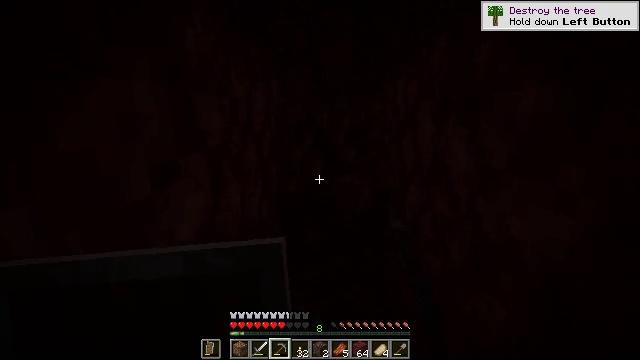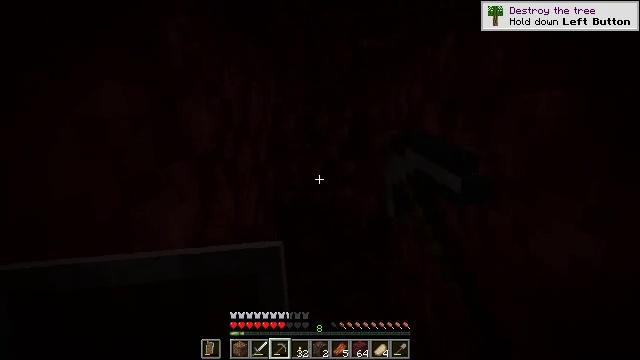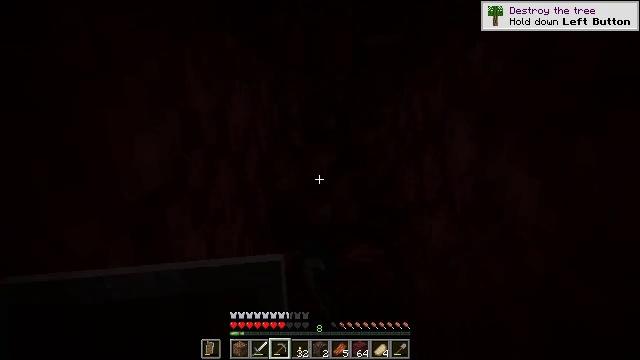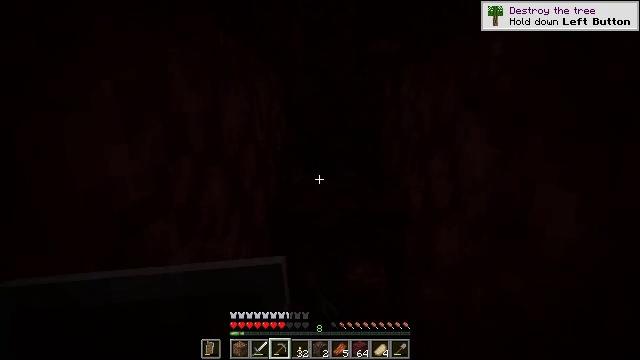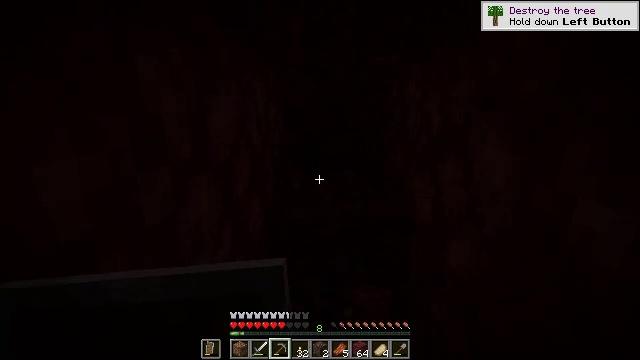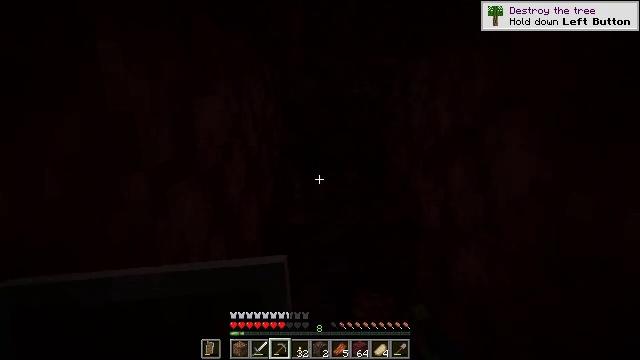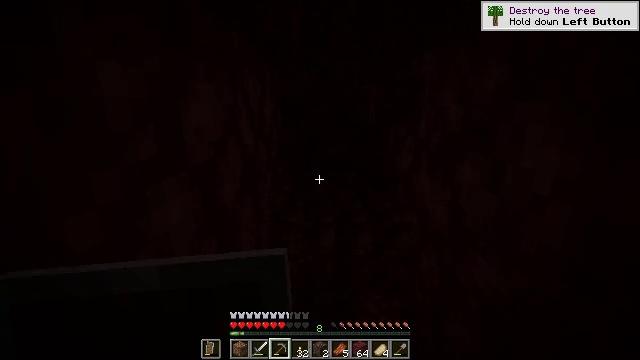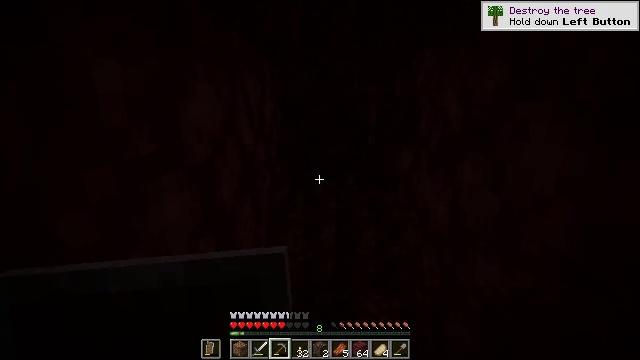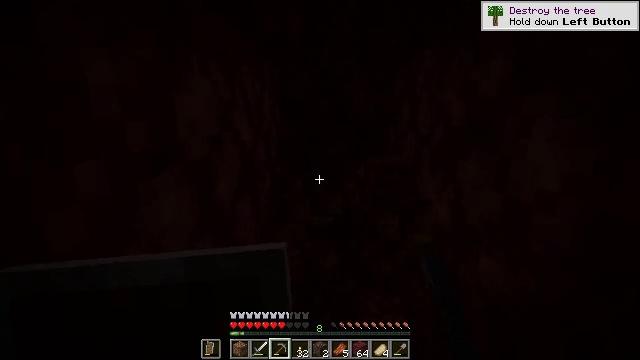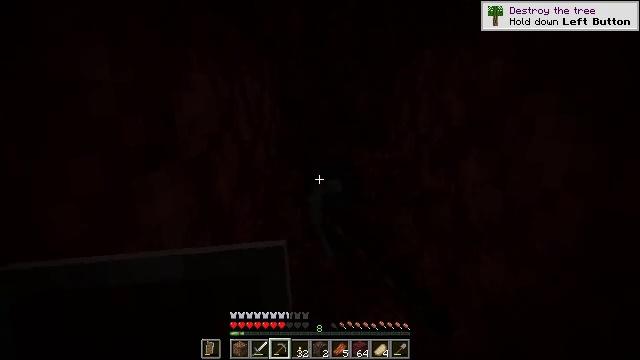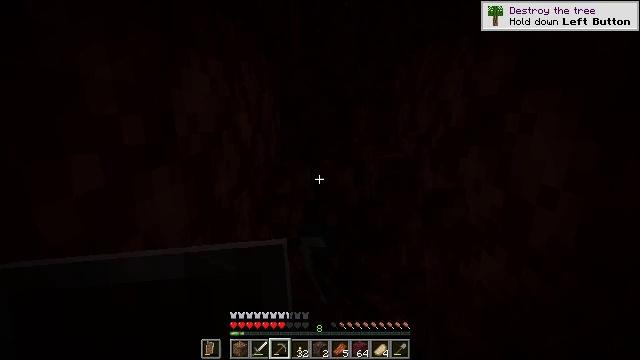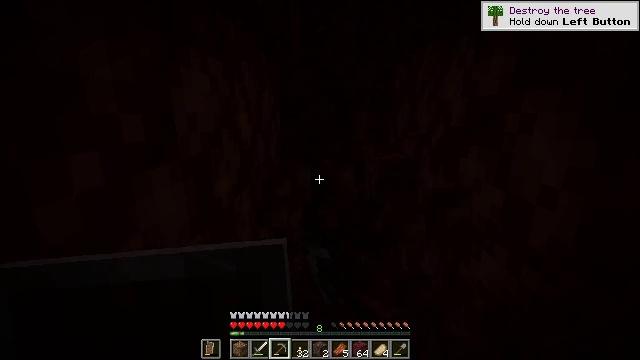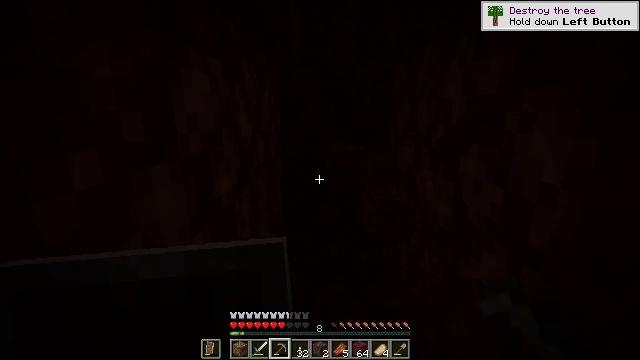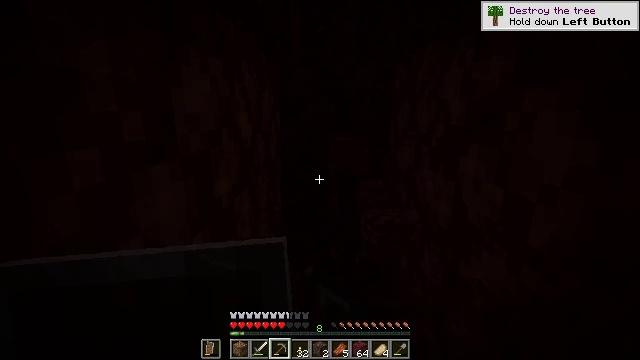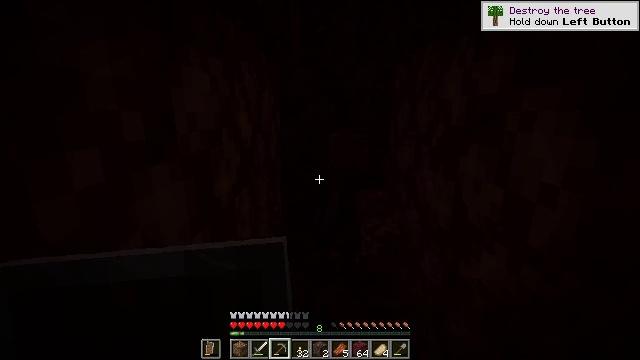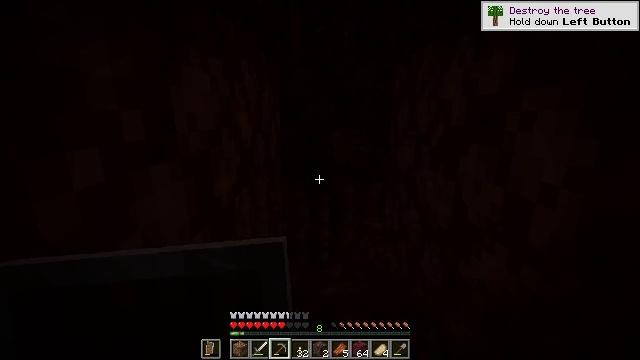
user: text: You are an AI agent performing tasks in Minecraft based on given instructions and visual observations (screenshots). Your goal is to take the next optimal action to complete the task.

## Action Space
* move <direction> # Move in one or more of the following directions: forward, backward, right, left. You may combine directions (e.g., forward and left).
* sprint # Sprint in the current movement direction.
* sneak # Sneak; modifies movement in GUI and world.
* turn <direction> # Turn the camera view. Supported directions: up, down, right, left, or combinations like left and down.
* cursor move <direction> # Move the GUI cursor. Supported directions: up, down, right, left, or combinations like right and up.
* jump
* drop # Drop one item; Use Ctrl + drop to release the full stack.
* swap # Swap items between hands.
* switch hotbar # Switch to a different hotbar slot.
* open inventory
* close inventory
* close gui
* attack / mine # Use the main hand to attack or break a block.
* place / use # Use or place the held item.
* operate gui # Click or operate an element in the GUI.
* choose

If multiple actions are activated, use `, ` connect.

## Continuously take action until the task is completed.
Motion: motion action
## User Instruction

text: Break the netherrack block.
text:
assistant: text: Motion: move forward, attack / mine
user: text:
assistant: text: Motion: move forward, attack / mine
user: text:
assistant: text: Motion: move forward, attack / mine
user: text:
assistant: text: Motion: attack / mine
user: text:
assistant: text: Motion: attack / mine
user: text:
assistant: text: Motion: attack / mine
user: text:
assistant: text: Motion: attack / mine
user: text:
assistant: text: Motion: attack / mine
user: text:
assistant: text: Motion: attack / mine
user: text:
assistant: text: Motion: attack / mine
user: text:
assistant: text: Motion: attack / mine
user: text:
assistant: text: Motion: attack / mine
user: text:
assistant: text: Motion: attack / mine
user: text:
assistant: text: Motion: attack / mine
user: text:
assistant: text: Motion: attack / mine
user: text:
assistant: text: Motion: attack / mine
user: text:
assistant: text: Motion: attack / mine
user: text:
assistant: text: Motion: attack / mine
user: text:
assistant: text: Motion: move forward, attack / mine
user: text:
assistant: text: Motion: move forward, attack / mine
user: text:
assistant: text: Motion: move forward, attack / mine
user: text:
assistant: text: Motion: move forward, attack / mine
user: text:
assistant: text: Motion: move forward, attack / mine
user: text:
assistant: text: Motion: move forward, attack / mine
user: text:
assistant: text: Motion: attack / mine
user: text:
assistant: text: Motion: attack / mine
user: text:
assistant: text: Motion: attack / mine
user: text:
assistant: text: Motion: attack / mine
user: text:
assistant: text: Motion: attack / mine
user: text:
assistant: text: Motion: attack / mine